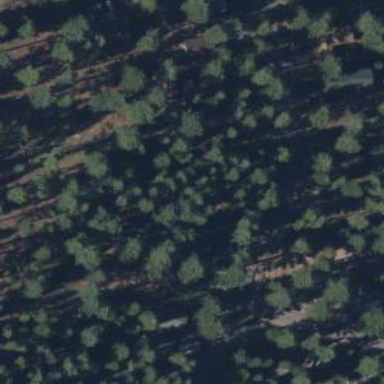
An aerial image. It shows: Evergreen woodland with needle-leaved trees.